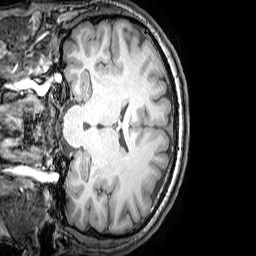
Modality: T1w
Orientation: coronal
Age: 24
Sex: male
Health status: healthy
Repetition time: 0.081 s
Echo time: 0.037 s